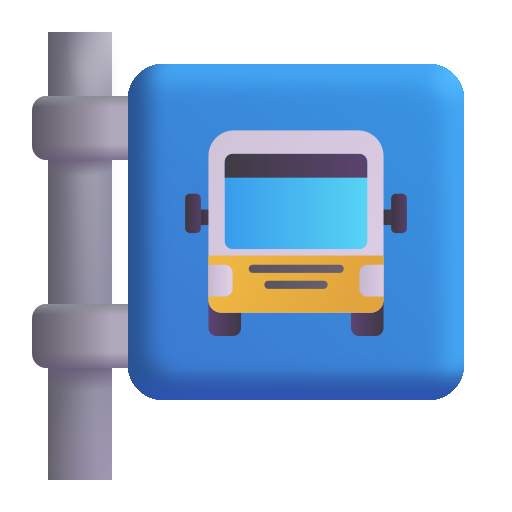
bus stop color